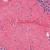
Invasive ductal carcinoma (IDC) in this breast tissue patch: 0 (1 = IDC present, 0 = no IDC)